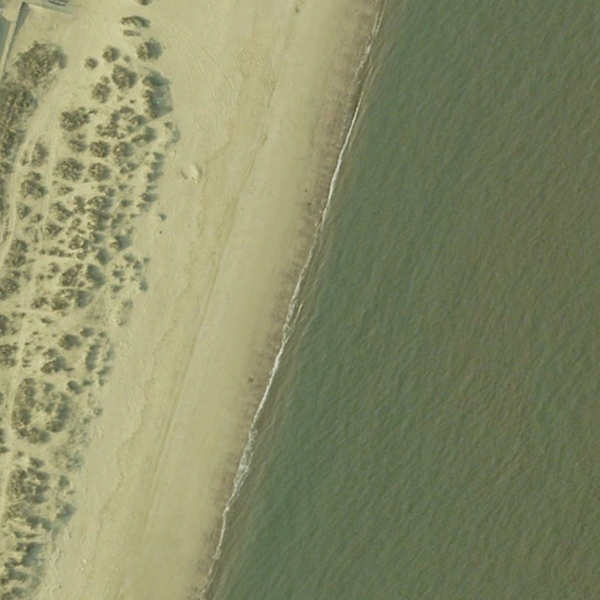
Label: Beach